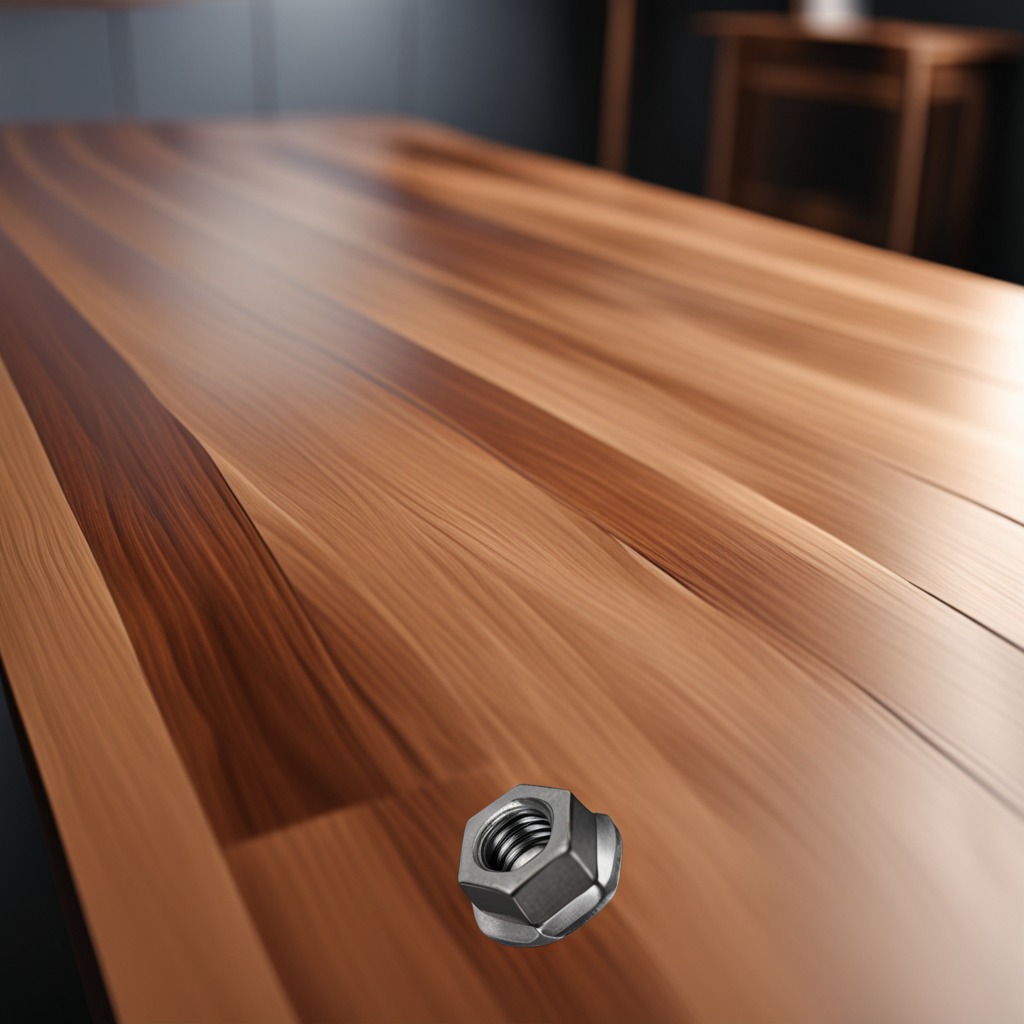
A metal nut is lying on a wooden table in a carpentry studio.